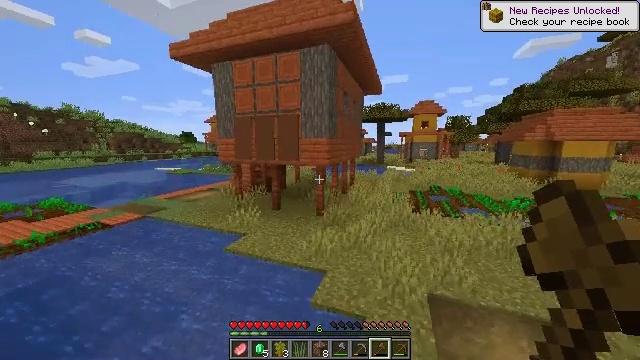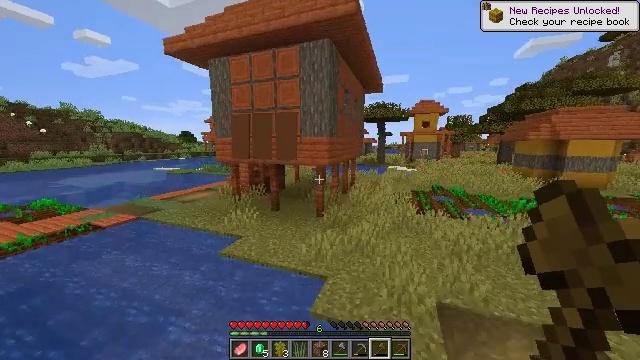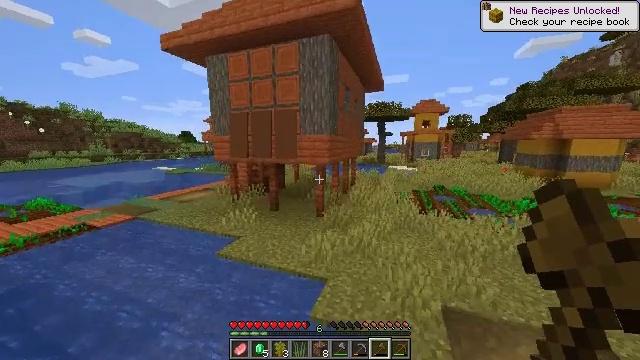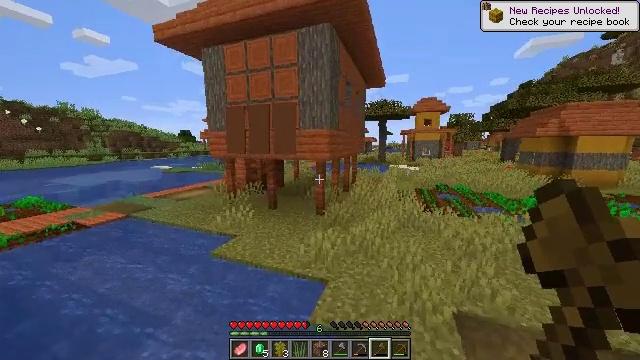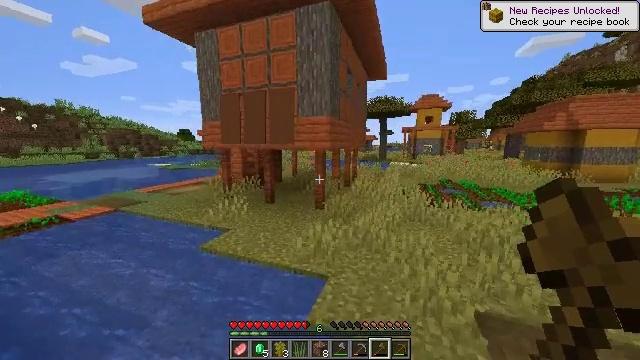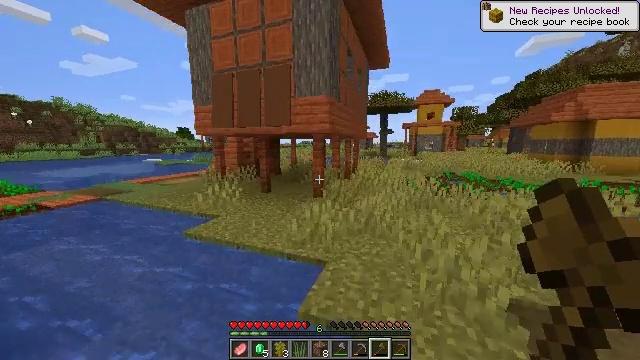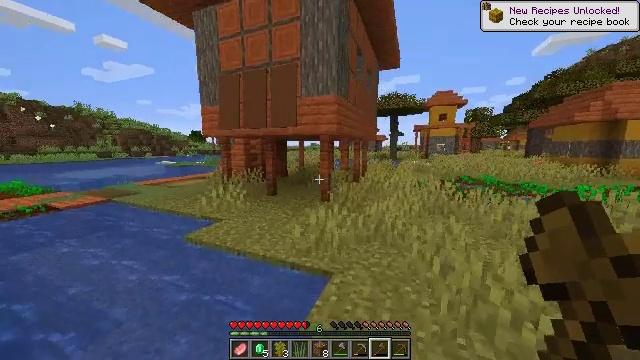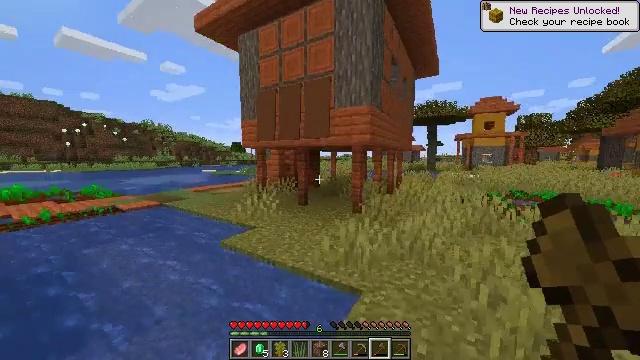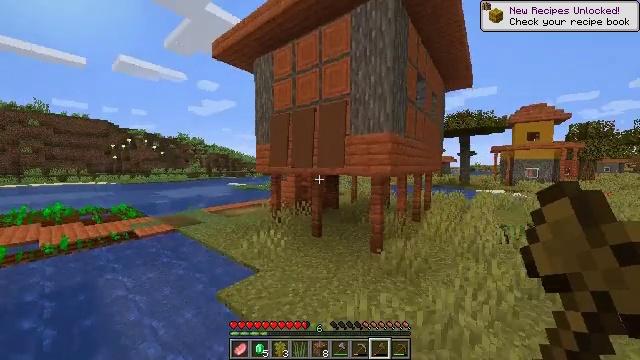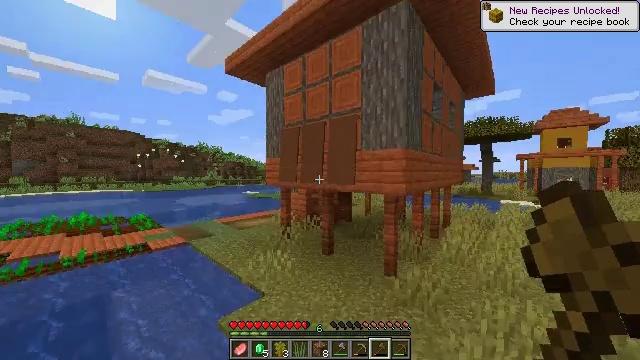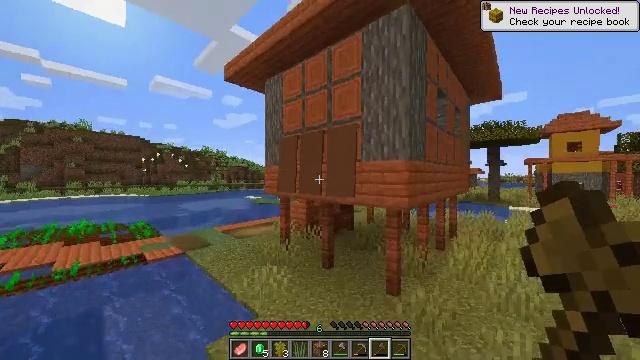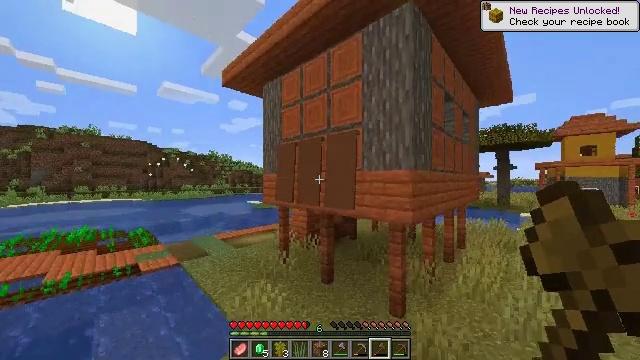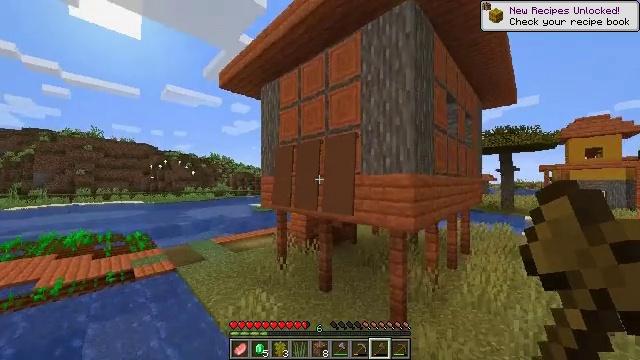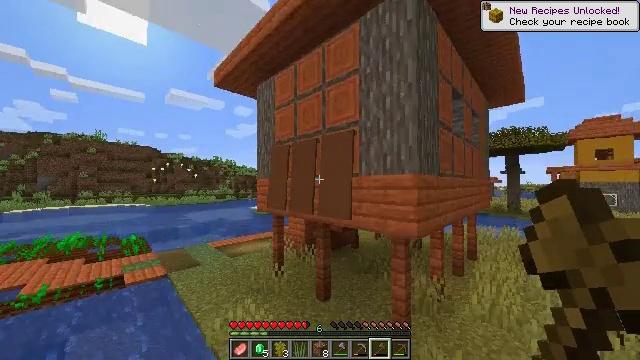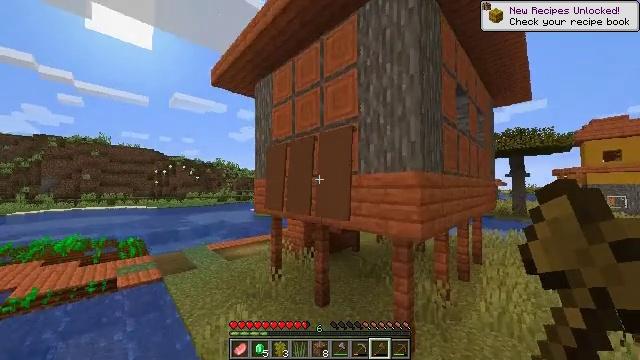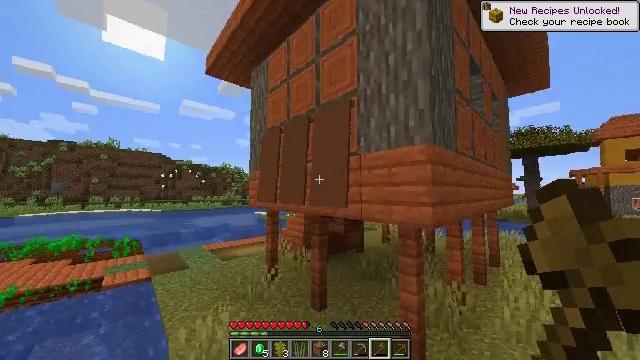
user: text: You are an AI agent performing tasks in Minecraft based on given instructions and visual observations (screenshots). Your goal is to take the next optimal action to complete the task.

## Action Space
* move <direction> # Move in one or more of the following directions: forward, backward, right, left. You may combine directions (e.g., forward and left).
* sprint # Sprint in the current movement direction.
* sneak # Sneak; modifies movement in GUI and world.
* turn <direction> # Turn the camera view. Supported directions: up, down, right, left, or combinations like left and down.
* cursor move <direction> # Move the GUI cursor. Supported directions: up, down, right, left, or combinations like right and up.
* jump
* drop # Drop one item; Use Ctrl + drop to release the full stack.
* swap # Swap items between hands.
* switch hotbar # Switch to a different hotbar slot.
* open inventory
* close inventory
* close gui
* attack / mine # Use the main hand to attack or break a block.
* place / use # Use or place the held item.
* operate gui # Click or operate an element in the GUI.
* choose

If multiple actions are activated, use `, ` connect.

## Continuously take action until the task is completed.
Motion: motion action
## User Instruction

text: Break the brown wall banner from the wall.
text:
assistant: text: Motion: move forward
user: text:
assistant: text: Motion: move forward
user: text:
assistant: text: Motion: move forward
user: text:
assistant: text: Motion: move forward and move right
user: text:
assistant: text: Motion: move forward and move right
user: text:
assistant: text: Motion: move forward and move right, turn left
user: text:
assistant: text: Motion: move forward and move right, turn left and up, jump
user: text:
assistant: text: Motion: move forward and move right, turn left and up, jump
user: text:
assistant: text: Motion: move forward, turn left and up, jump
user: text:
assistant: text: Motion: move forward, turn left, jump
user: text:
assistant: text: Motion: move forward, turn left
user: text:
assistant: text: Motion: move forward
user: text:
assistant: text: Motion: move forward
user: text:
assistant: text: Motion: move forward
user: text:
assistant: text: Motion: move forward, turn left and up
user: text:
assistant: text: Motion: move forward
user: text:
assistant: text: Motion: move forward
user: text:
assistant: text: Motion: move forward, turn up
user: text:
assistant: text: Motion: turn left and up
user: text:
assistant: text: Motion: turn left and up, attack / mine
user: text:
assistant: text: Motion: turn up, attack / mine
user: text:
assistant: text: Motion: turn up, attack / mine
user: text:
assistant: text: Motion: turn up, attack / mine
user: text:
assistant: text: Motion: attack / mine
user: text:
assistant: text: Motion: attack / mine
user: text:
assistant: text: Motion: attack / mine
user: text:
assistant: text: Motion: attack / mine
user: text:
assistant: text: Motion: attack / mine
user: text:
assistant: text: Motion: turn up, attack / mine
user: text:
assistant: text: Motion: turn up, attack / mine